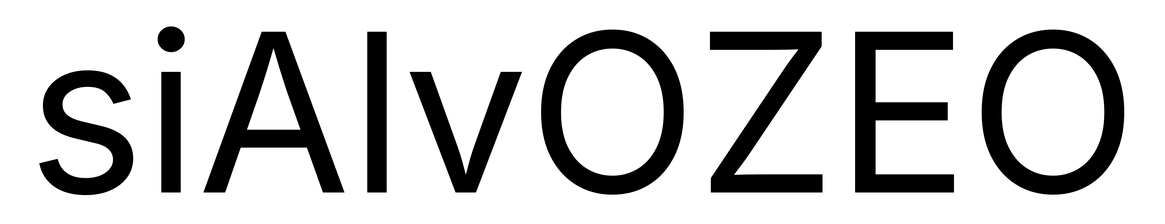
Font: Inter_Regular